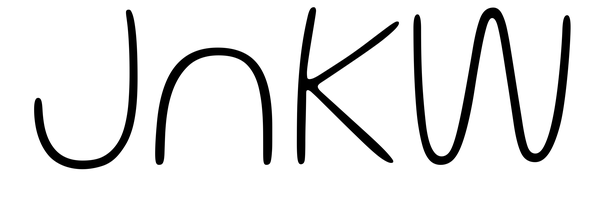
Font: Gluten_Thin